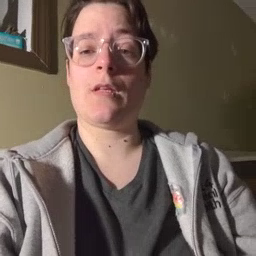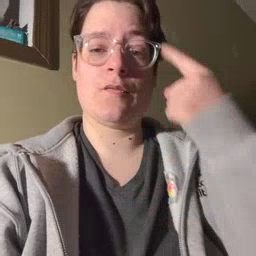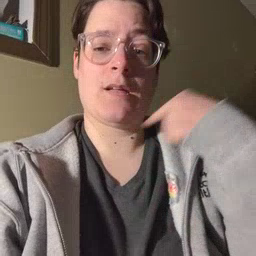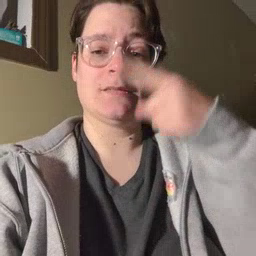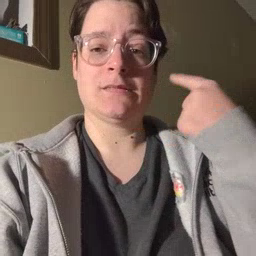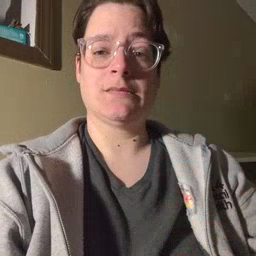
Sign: face